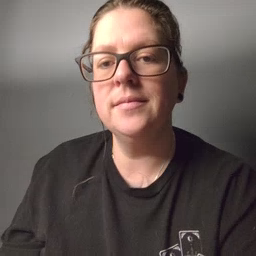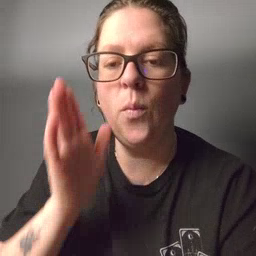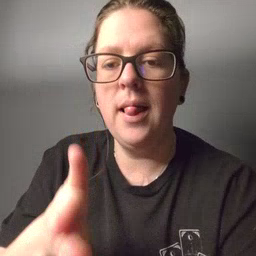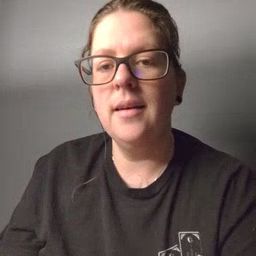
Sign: will